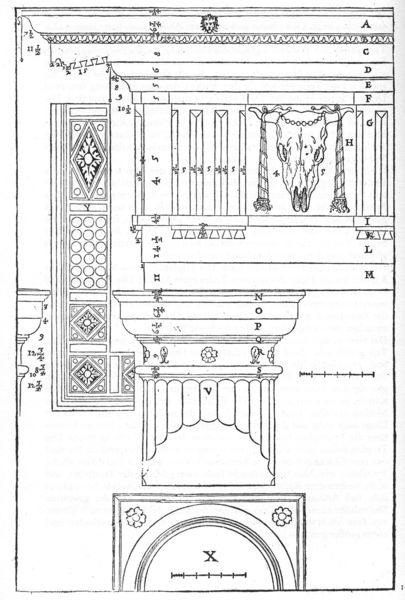
Titel: I Quattro Libri della Architettura, Buch I,
Kap. 15 Von der dorischen Ordnung (Kapitell und Gebälk)
Künstler: Andrea Palladio
Institution: (Seriendruck)
Schlagwörter: kopf, blume, schmuck, skizze, säule, zeichnung, tier, muster, ornament, architektur, rahmen, schädel, sockel, vieh, papier, studie, kuh, rind, dekoration, detail, dekor, ornamente, verzierung, knochen, antike, buchstaben, kreise, beschriftung, mosaik, entwurf, architrav, kapitell, fragment, fries, geometrisch, sims, gesims, voluten, untersicht, plan, hörner, basis, dorisch, postament, schaft, querschnitt, tierkopf, kapitel, gebälk, plinte, riss, proportionen, massstab, zeichung, säulenordnung, ordnung, metope, metopen, palladio, messungen, kannelur, dorika, maße, ionisches kapitel, baukunst, lehrbuch, blühte, kuhschädel, durchmesser, toscanisch, kannellur, tuskanisch, geims, schaftring, frese, triklyphe, <säule, saule